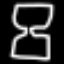
Label: hourglass